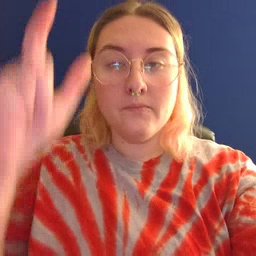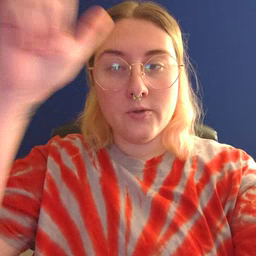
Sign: moon